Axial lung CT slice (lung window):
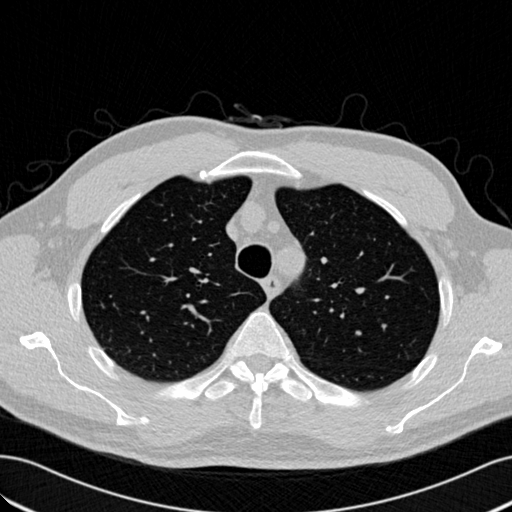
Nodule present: no